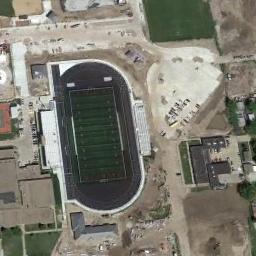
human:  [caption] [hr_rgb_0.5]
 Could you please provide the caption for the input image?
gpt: The ground track field with a gridiron is next to some open areas .

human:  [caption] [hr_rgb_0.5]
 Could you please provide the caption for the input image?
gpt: There are many buildings next to the ground track field .

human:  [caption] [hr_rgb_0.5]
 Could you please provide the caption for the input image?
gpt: Track and field are built on bare land next to the building .

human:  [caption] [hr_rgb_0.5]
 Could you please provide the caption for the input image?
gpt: The track is white in the picture .

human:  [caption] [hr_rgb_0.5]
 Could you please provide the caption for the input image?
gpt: There are some bare land around the ground track field with a black track .